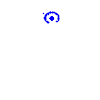
Particle: kaon